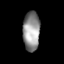
Tissue: lung
Cell type: Epithelial cells
Senescence score: 0.2132
Nuclear area (px): 645
Mean DAPI intensity: 147.039